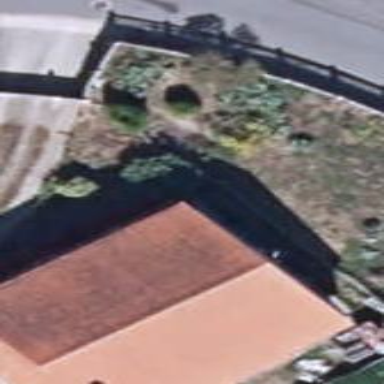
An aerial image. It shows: Simple house.